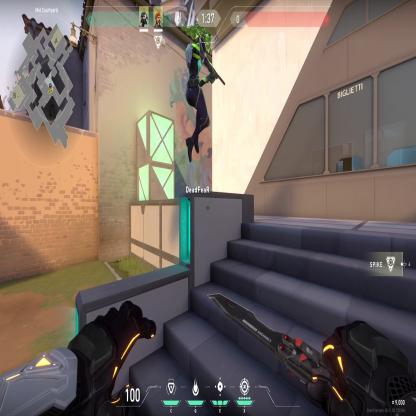
Label: teammate